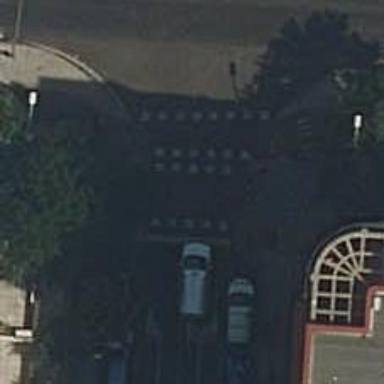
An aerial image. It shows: Zebra crossing with traffic signals. The crossing is marked by traffic lights.